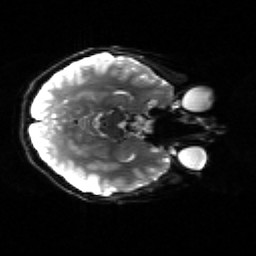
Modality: sbref
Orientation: axial
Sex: male
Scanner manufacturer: siemens
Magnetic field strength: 3 T
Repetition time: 5 s
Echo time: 0.071 s